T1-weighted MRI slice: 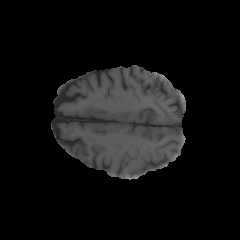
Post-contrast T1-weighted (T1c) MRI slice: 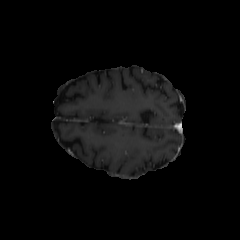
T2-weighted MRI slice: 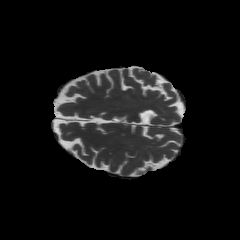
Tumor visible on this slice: no